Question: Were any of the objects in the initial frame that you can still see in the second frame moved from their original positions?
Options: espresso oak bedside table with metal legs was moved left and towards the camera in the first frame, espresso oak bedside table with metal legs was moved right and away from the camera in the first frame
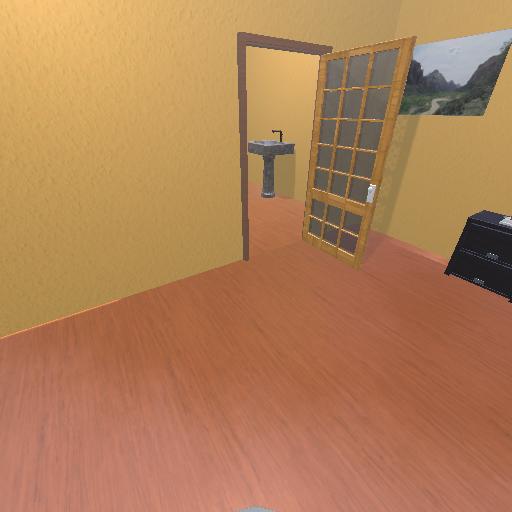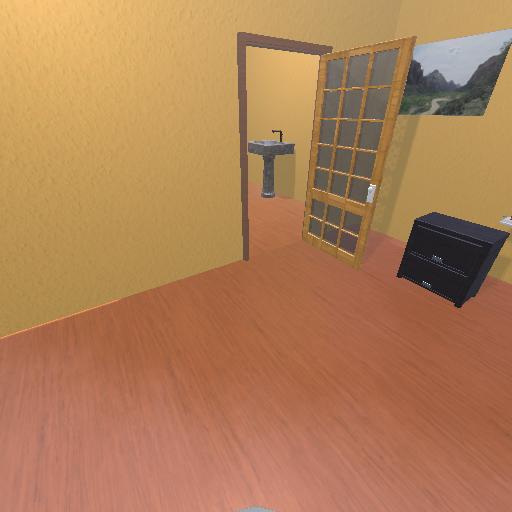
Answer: espresso oak bedside table with metal legs was moved left and towards the camera in the first frame